Field crop: tomato
Growth stage: 1
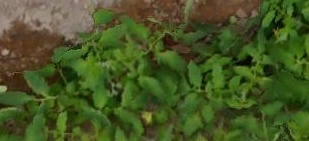
Species: tomato